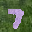
Label: 7